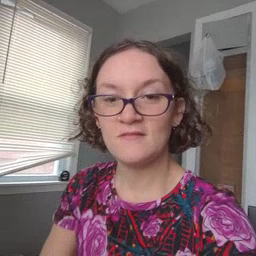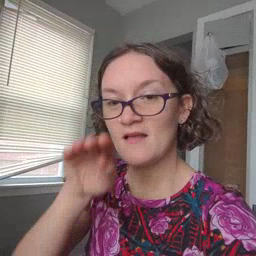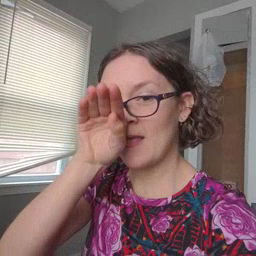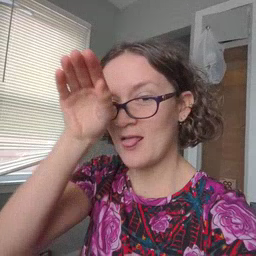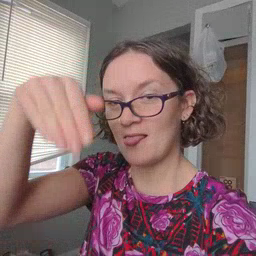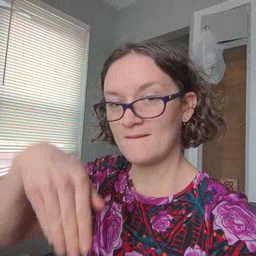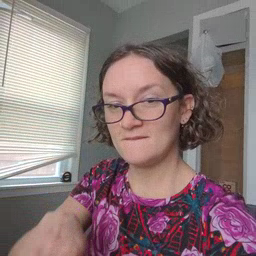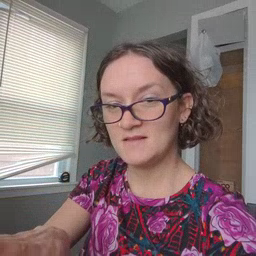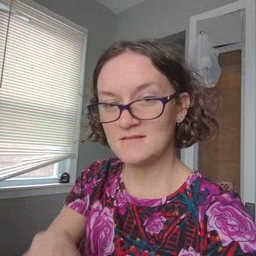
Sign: elephant